Field crop: maize
Growth stage: 2
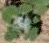
Species: chenopodium